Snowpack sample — Loveland Pass, Silver Plume, Colorado, USA (2/11/26, 12:00 PM MST)
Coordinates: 39.663, -105.886
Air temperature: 35 °F
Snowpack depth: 82 cm
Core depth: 20 cm
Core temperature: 17.6 °F
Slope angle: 13°, slope face: 12°
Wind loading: high
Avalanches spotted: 1
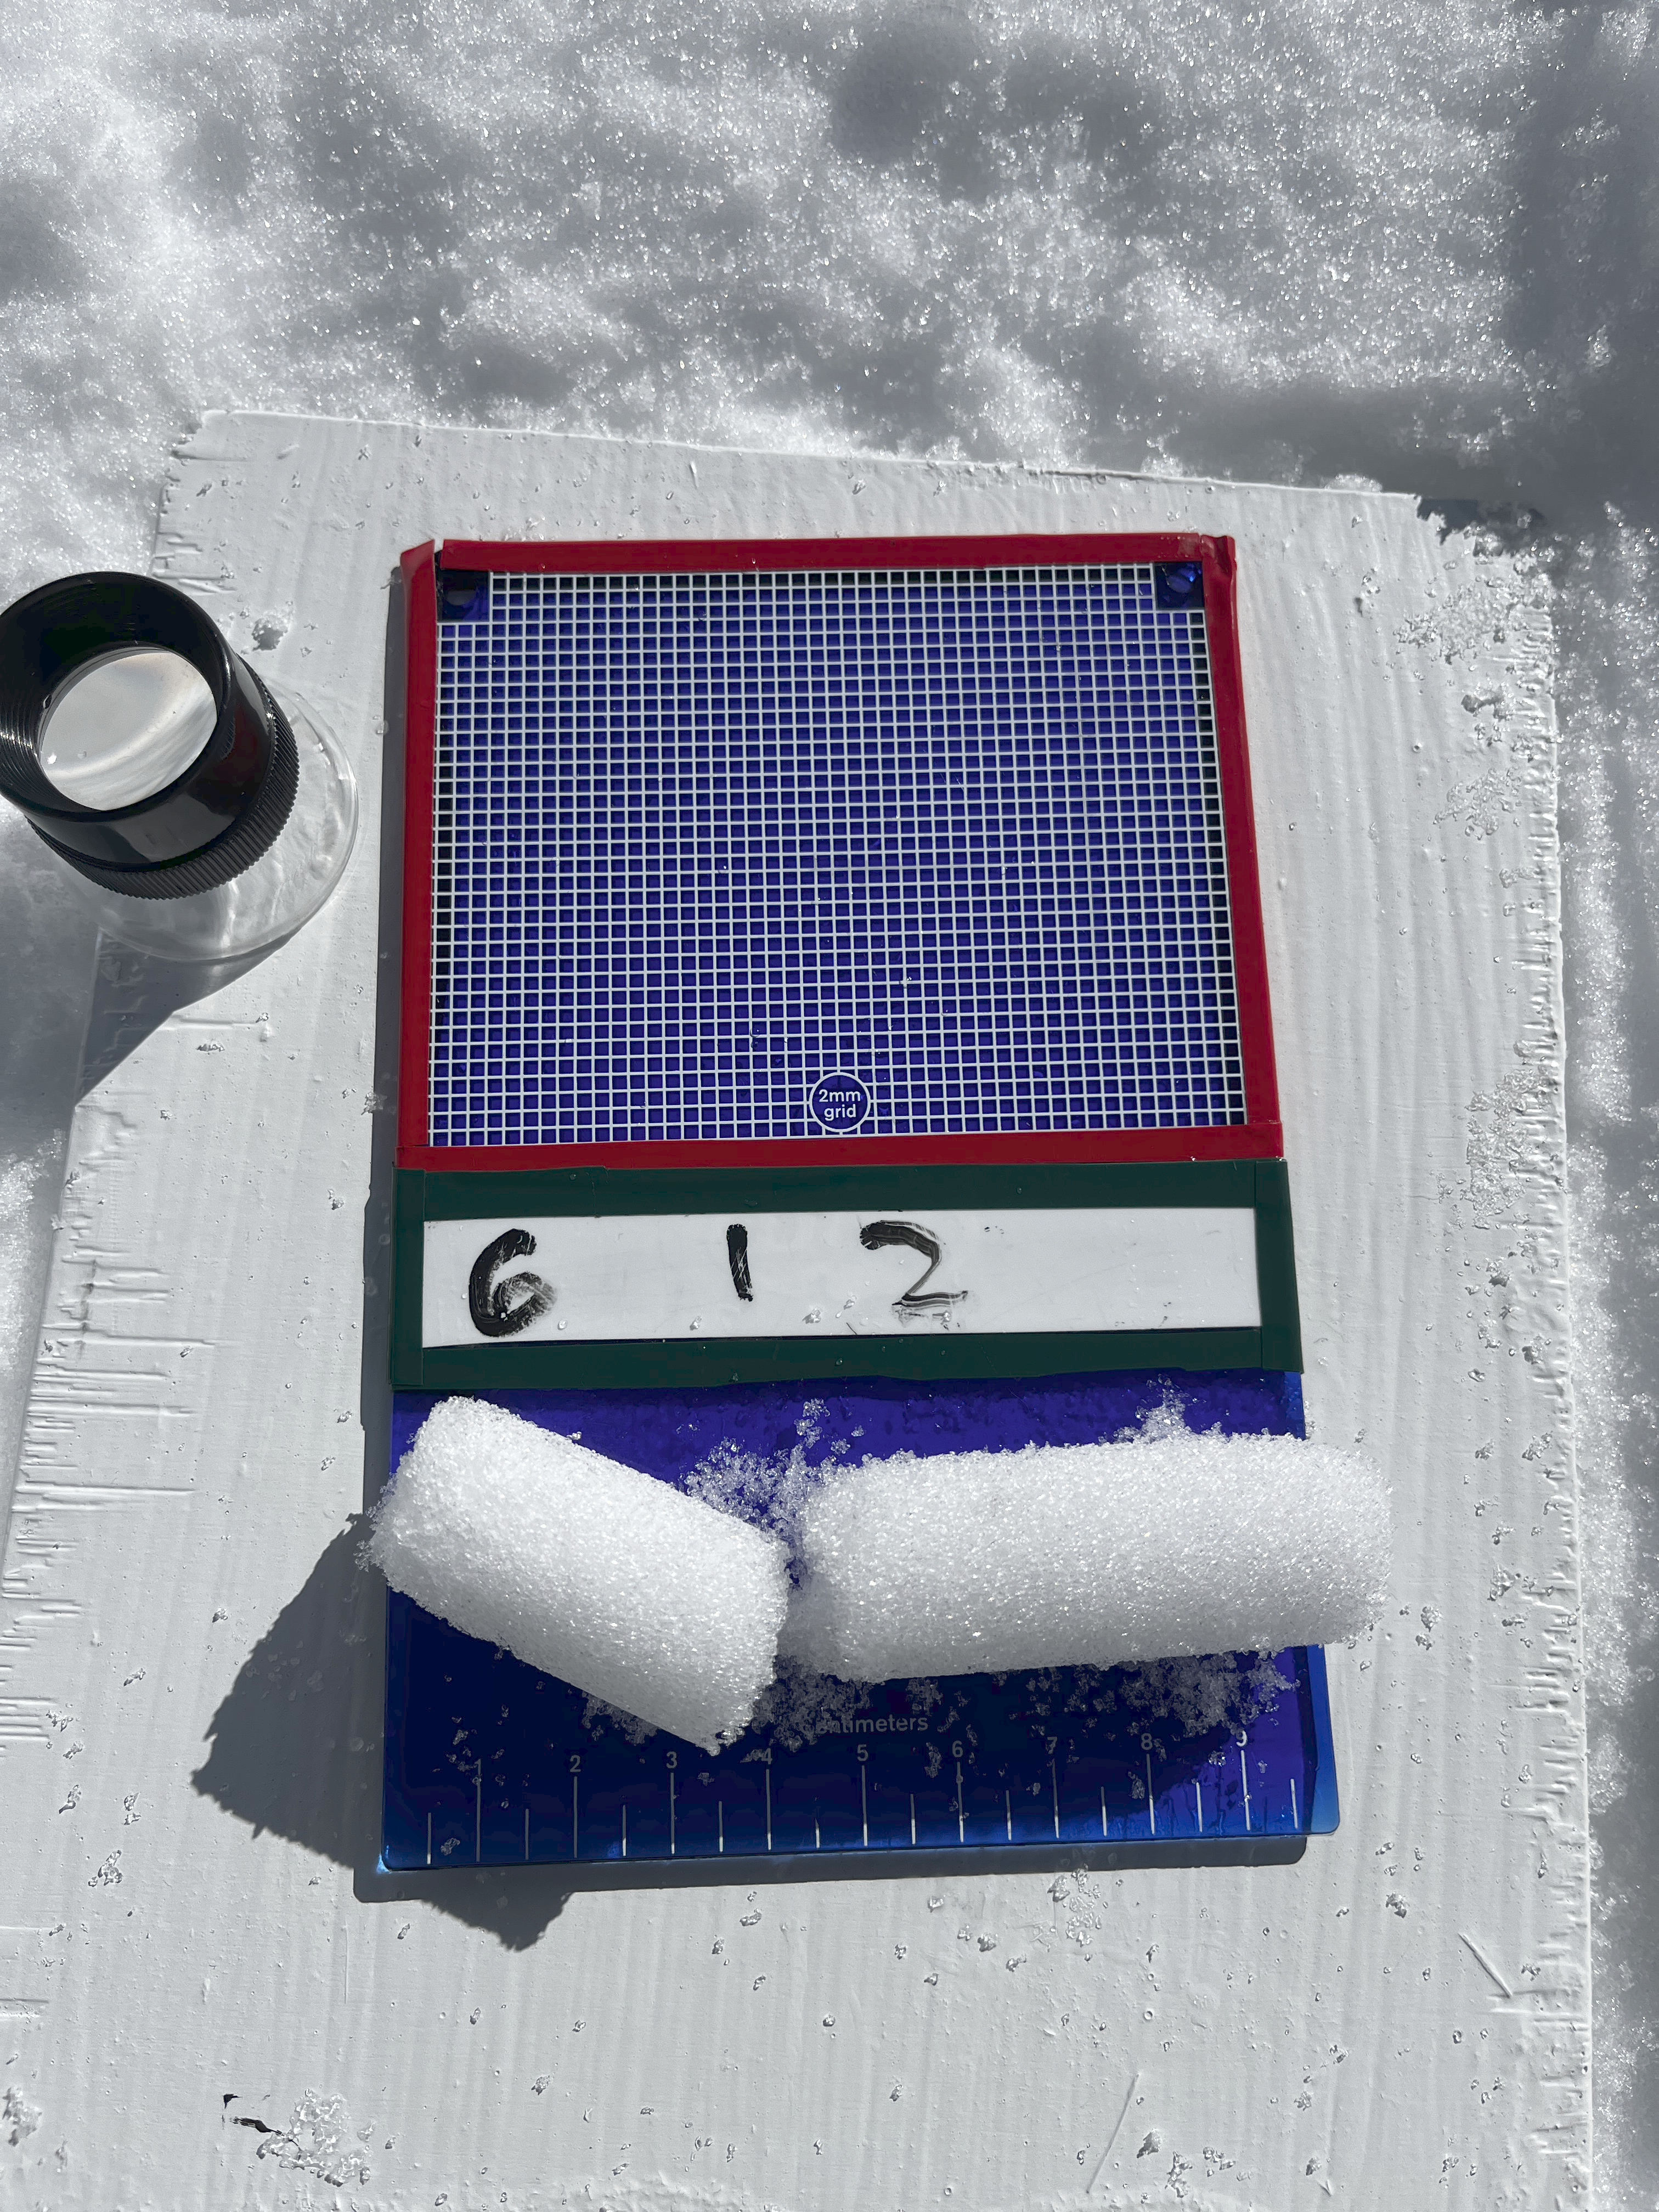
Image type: crystal_card
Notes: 1 small avalanche spotted on the north side of the bowl, lots of wind loading